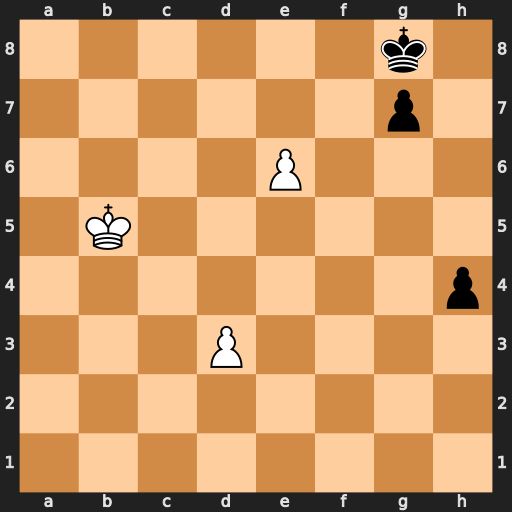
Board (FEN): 6k1/6p1/4P3/1K6/7p/3P4/8/8
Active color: w
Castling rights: -
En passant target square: -
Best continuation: Kc6 h3 e7 Kf7 Kd7